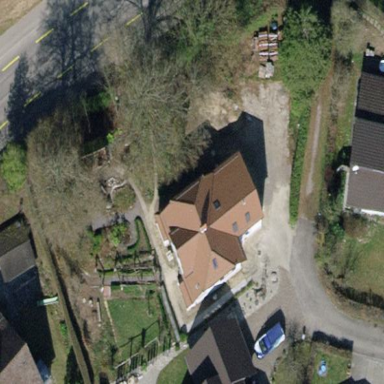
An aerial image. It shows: Detached building with hipped roof shape.